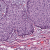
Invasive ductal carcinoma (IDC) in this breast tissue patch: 0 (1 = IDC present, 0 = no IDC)